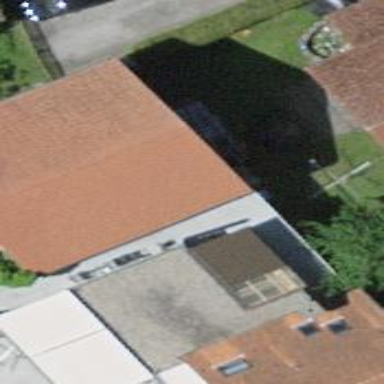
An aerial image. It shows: Commercial building.